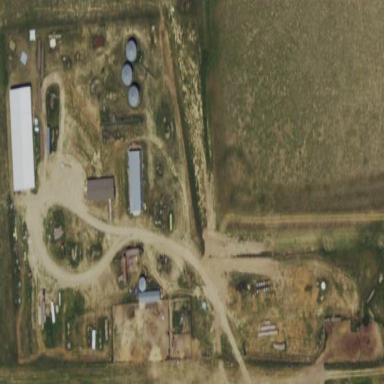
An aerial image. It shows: Farmyard area.